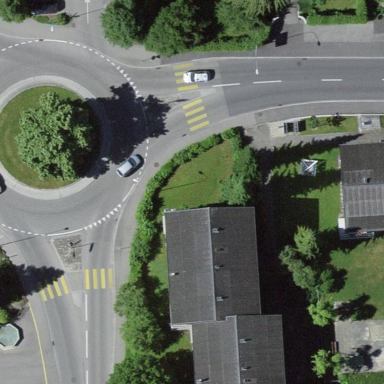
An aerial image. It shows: Secondary road leading to roundabout.